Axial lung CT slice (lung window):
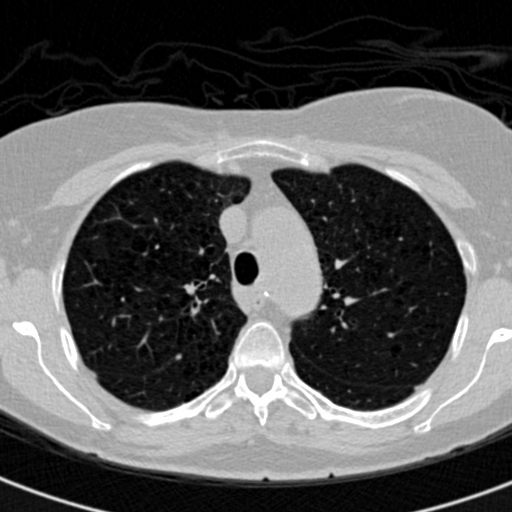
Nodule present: yes
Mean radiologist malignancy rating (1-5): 2